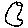
Label: moon